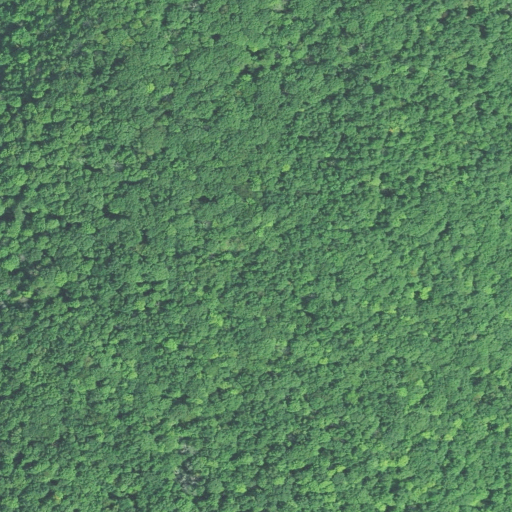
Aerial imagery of mountain in Connecticut named Fowler Mountain containing deciduous forest, mixed forest, evergreen forest, and open water